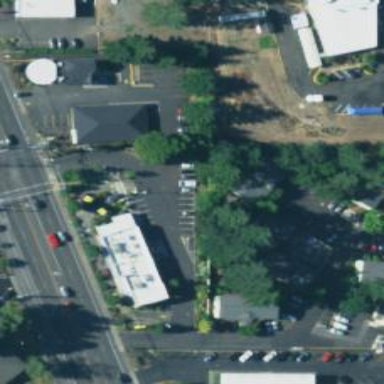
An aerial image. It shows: Parking area.